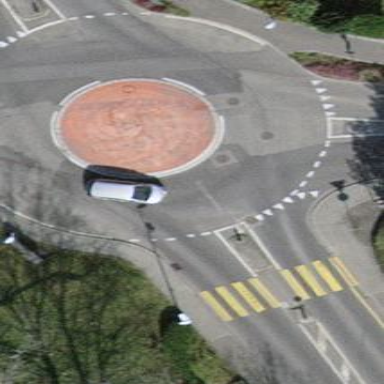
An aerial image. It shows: Tertiary road with asphalt surface leading to roundabout.